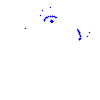
Particle: proton